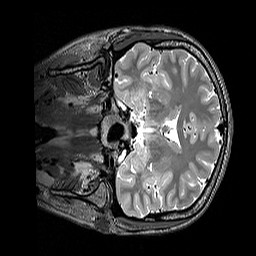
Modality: T2w
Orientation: coronal
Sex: female
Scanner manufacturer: siemens
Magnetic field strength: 3 T
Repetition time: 3.2 s
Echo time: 0.409 s